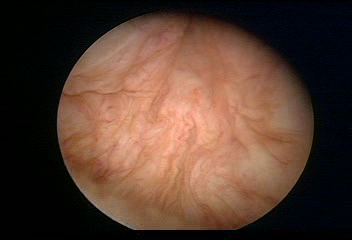
Modality: WLC
Class: Normal mucosa
Bladder cancer association: No